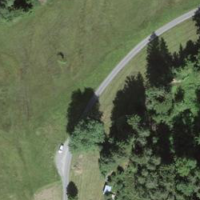
EUNIS habitat code: 44
Species observed at this site:
Epipactis helleborine